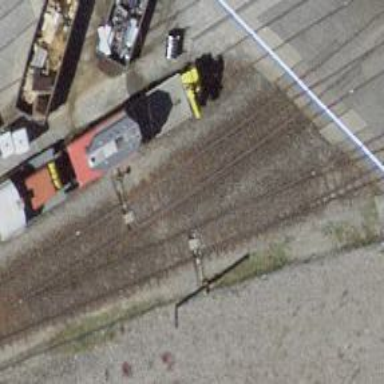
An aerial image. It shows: Single track railway in yard.